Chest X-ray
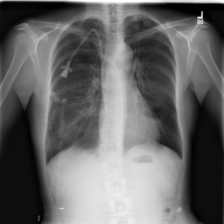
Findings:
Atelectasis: negative
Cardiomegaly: negative
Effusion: negative
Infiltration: negative
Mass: negative
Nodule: negative
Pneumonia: negative
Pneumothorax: negative
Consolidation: negative
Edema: negative
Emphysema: negative
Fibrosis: positive
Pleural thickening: negative
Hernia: negative